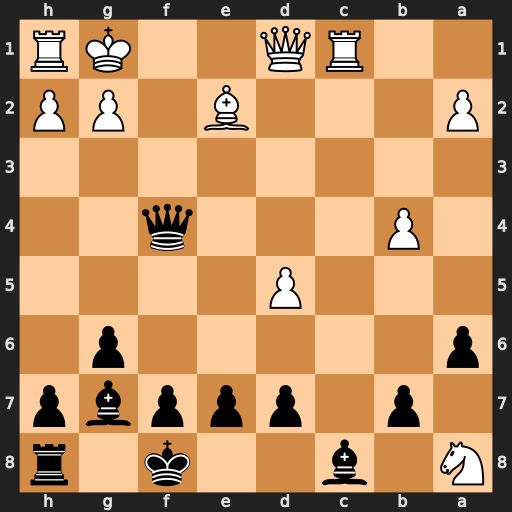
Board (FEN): N1b2k1r/1p1pppbp/p5p1/3P4/1P3q2/8/P3B1PP/2RQ2KR
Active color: b
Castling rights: -
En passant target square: -
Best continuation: Bd4+ Qxd4 Qxd4+